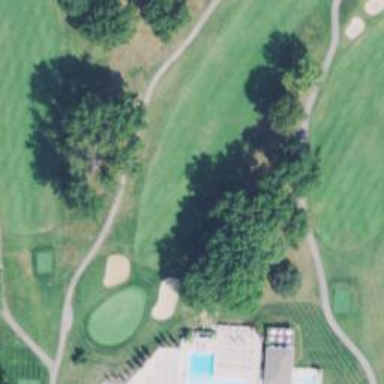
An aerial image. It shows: Grassy area designated as golf fairway.